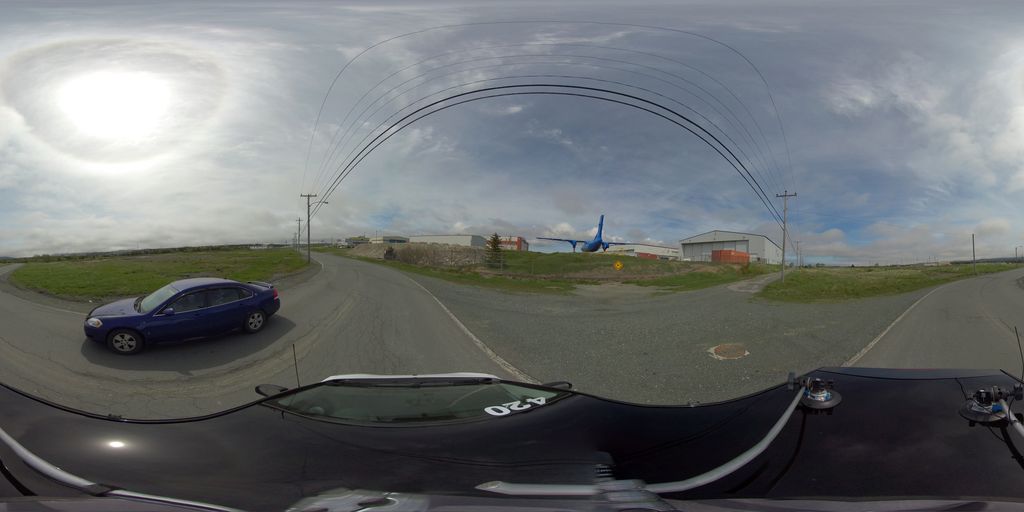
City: st_johns